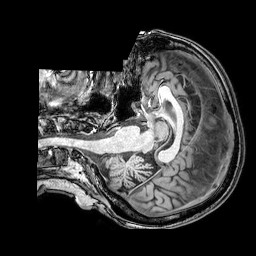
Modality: T1w
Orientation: axial
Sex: female
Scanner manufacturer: philips
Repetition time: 0.008184 s
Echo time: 0.00376 s